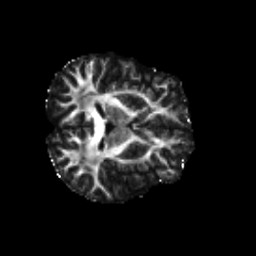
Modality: FA
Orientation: axial
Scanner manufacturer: siemens
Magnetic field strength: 3 T
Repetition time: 4.16 s
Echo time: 0.0806 s